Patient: sex F, age 59
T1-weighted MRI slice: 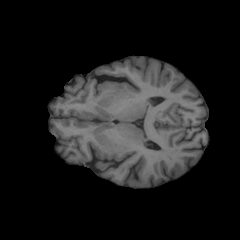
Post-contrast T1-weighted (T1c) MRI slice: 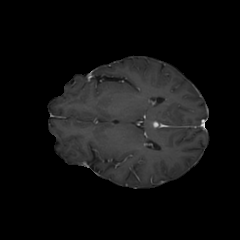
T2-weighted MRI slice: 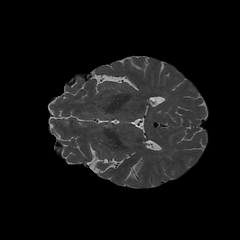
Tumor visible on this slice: no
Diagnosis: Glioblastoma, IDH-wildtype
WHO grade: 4